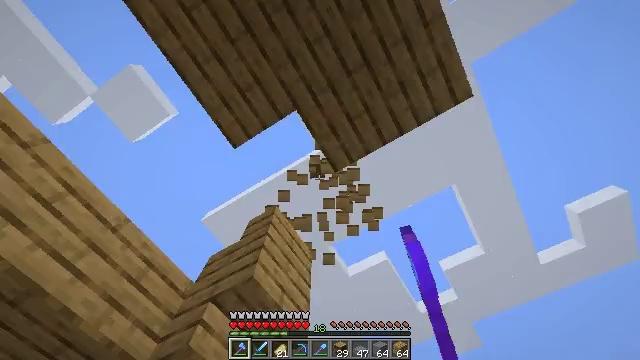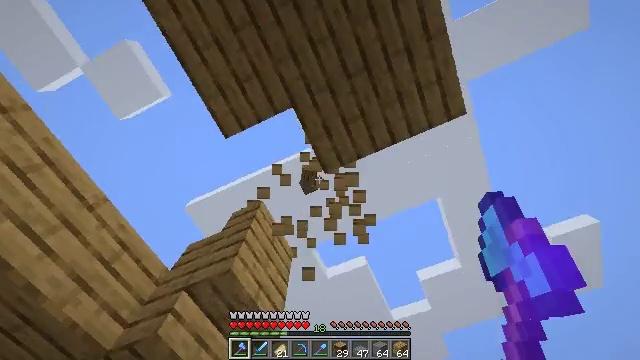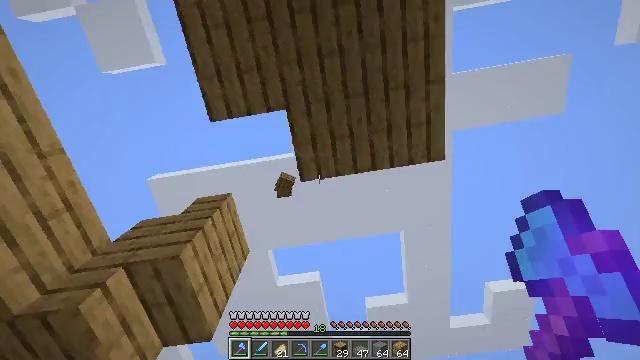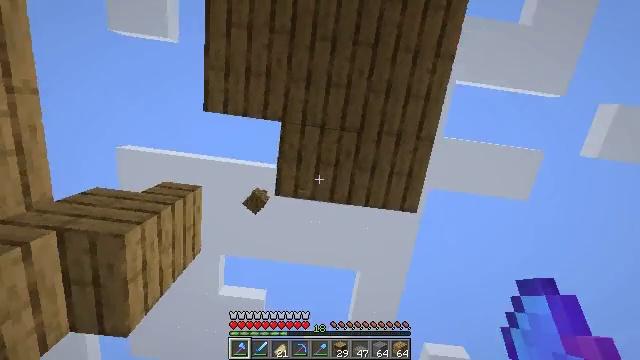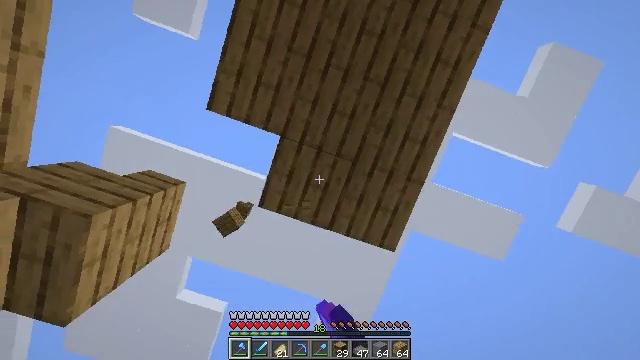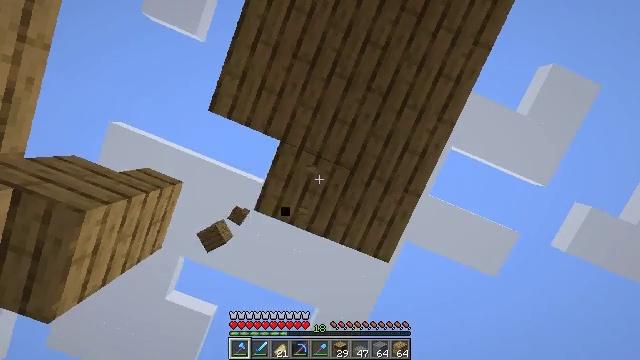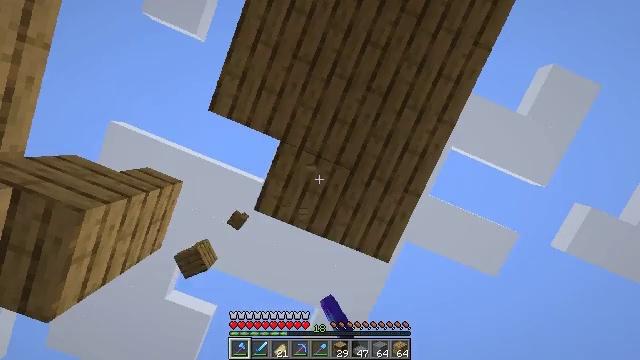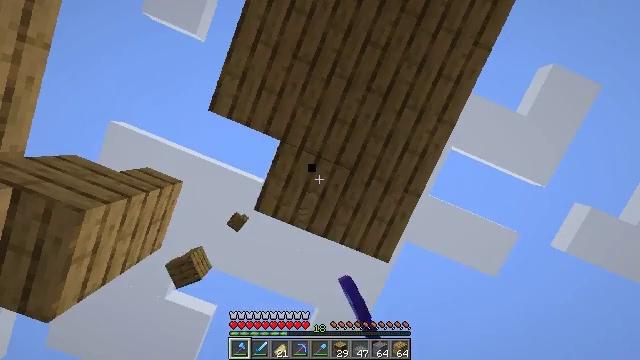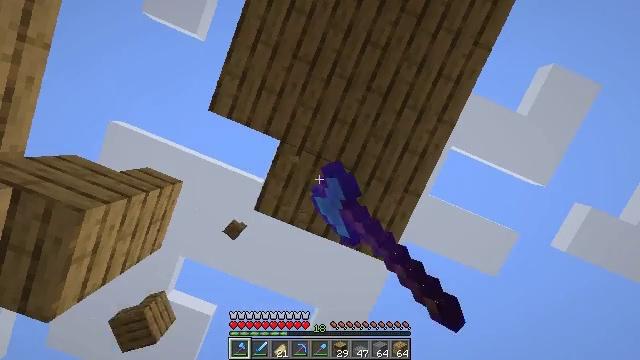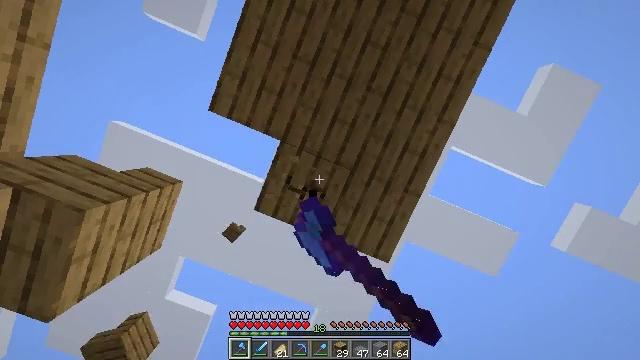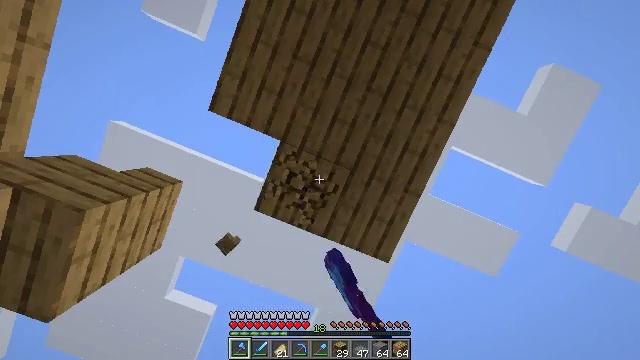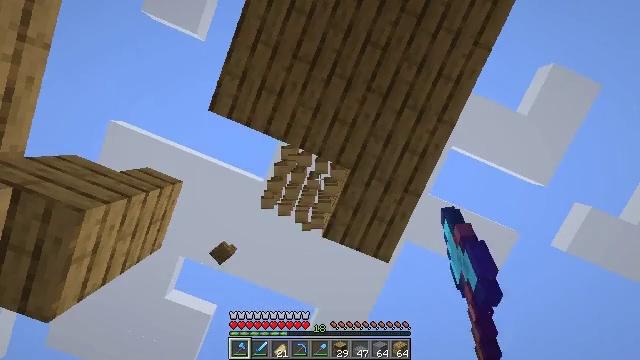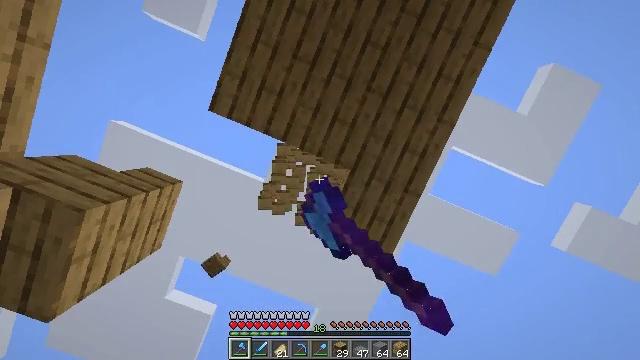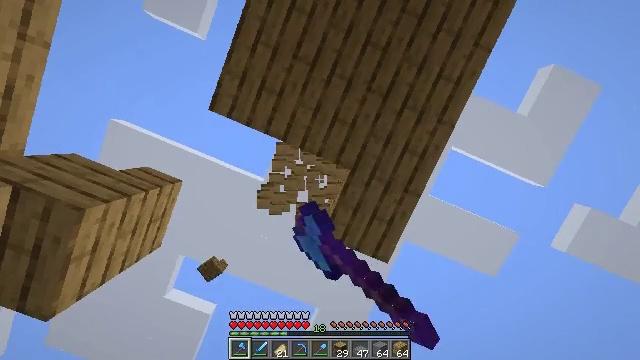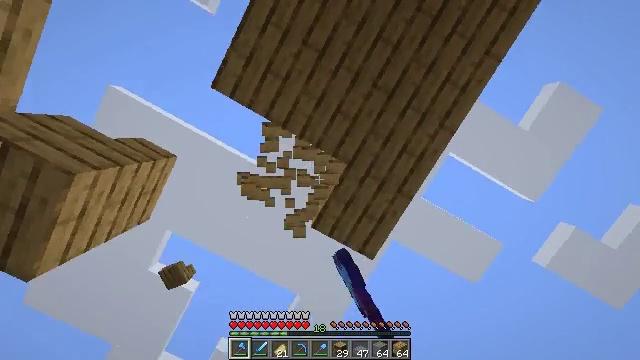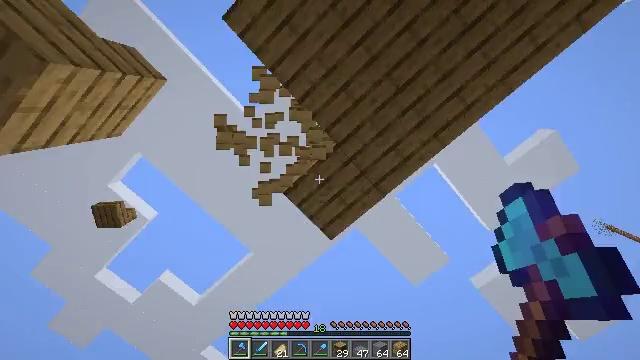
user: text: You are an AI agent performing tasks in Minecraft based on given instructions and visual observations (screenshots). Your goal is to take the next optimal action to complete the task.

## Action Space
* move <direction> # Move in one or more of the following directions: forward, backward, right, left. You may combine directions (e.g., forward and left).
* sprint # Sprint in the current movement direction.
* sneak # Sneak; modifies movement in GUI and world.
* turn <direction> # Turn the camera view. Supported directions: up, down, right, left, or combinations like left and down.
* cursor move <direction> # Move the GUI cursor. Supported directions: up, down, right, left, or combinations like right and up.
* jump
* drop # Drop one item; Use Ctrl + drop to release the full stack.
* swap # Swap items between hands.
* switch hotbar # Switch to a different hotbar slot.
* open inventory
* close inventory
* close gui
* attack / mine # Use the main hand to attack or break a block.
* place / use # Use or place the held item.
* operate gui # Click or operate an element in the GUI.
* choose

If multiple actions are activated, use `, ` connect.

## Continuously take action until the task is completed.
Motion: motion action
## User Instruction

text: Mine planks.
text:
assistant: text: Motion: turn right, attack / mine
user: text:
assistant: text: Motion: turn right and up, attack / mine
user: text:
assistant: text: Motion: turn right and up, attack / mine
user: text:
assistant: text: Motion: turn right and up, attack / mine
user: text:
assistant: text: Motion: turn right and up, attack / mine
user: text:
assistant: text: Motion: attack / mine
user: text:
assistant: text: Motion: attack / mine
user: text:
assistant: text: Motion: attack / mine
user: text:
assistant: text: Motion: attack / mine
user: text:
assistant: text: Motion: attack / mine
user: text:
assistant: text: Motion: attack / mine
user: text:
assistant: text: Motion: attack / mine
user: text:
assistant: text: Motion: attack / mine
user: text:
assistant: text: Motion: turn right and down, attack / mine
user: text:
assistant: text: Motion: turn right and down, attack / mine
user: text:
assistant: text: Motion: attack / mine